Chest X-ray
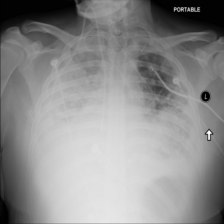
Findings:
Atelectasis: negative
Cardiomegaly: negative
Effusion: positive
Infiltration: negative
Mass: negative
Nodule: positive
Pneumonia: negative
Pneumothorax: negative
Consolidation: negative
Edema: negative
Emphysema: negative
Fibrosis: negative
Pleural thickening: negative
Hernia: negative